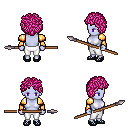
a pixel art fantasy rpg character, female body template, dark elf, purple skin, gold arm armor, white pants, pink curly afro hairstyle, ghillies, spear, four views (front, back, left, right), 2x2 character sprite sheet, small pixel art, hard edges, no anti-aliasing